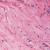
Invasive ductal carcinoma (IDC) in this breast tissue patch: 0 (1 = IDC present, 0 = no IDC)